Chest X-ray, AP view. Patient: 62 years old, sex F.
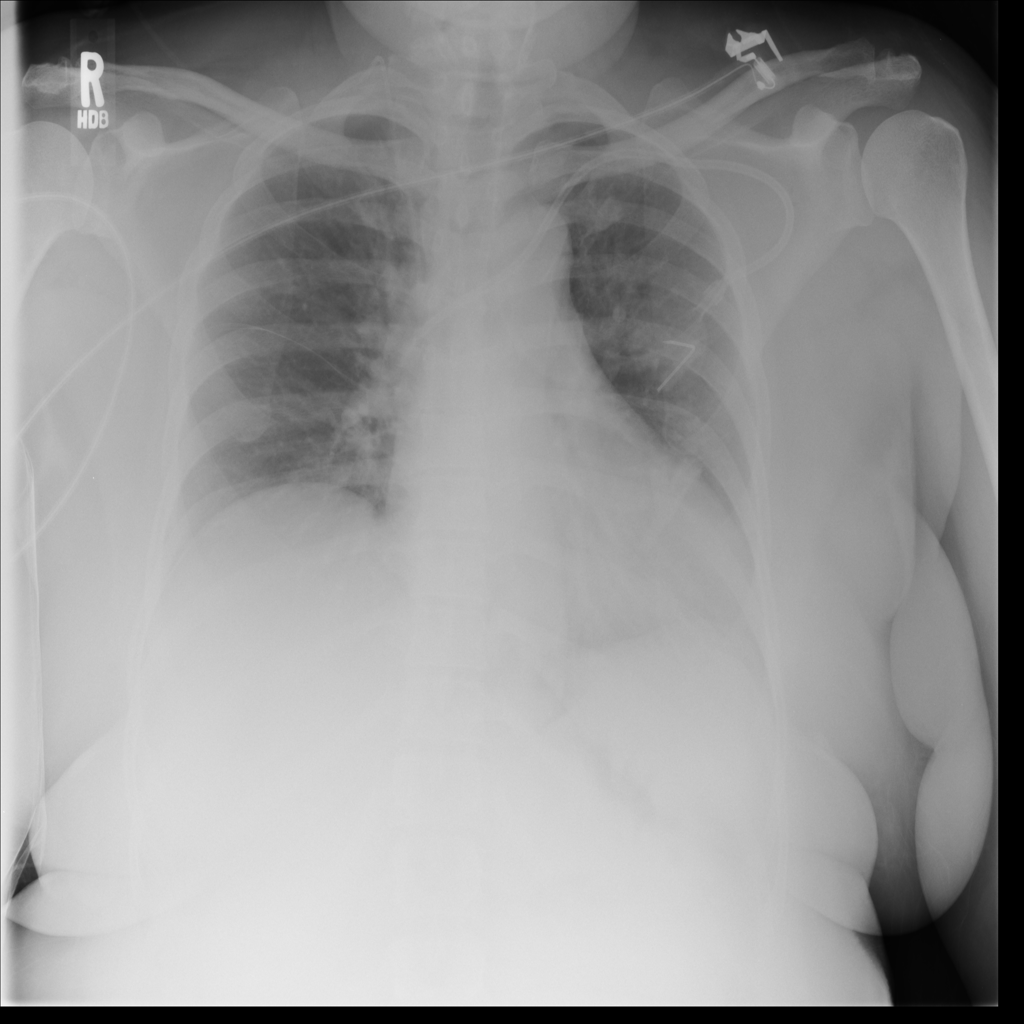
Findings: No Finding